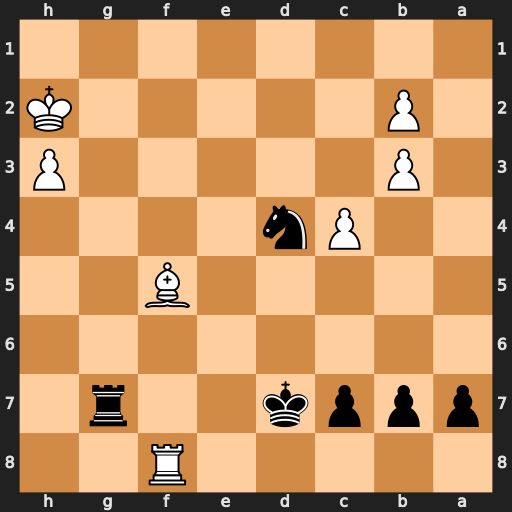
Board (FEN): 5R2/pppk2r1/8/5B2/2Pn4/1P5P/1P5K/8
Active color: b
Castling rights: -
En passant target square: -
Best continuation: Ke7 Bc8 Kxf8